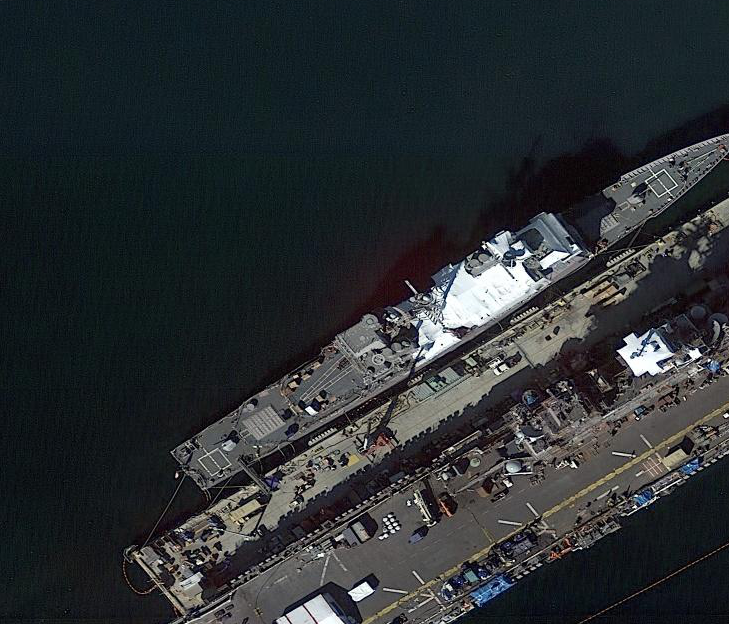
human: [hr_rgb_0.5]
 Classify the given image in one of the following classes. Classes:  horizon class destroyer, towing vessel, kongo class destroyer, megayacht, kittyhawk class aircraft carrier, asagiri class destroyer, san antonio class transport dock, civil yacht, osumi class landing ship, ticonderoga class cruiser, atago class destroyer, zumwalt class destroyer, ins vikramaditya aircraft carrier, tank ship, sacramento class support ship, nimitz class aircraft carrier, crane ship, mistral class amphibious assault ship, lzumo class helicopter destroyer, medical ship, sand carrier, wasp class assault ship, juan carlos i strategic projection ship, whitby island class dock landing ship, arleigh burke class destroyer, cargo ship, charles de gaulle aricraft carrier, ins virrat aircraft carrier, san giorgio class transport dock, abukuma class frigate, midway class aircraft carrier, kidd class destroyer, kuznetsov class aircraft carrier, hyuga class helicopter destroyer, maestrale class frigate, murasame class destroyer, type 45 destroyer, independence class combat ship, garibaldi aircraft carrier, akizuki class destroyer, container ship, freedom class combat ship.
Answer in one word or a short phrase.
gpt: Ticonderoga class cruiser